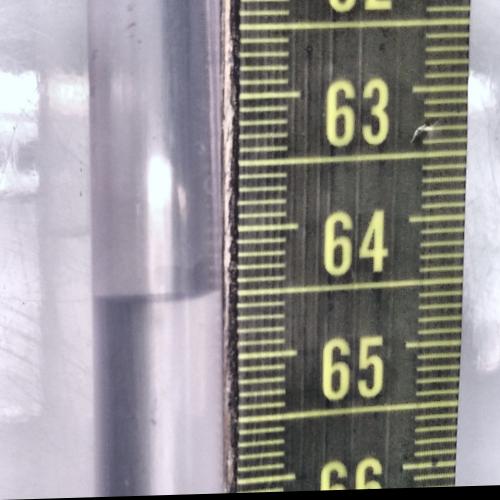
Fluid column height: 64.5 cm